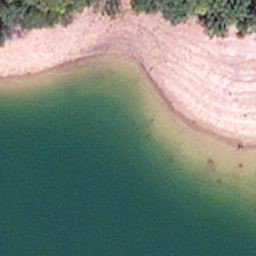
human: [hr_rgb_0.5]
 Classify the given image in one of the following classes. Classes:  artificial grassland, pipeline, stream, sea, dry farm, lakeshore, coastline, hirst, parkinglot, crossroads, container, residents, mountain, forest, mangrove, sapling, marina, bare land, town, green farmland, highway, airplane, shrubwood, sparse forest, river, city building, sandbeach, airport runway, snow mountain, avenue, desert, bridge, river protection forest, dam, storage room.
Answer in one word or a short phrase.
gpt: lakeshore